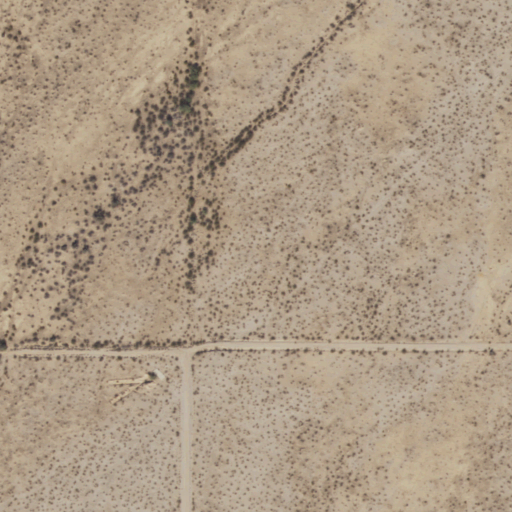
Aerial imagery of plain(s) in Arizona named Harquahala Plain containing shrub, open development, grassland, and low intensity development